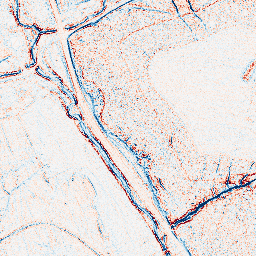
Category: edge_preserving
Decomposition family: anisotropic_diffusion
Decomposition parameters: iterations: 5
kappa: 50
gamma: 0.05
Upsampling method: cubic_catmull_rom
Upsampling parameters: scale: 2
Upsampling scale: 2